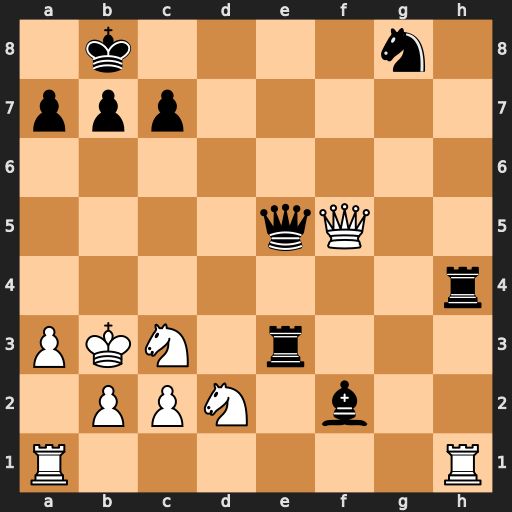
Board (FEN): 1k4n1/ppp5/8/4qQ2/7r/PKN1r3/1PPN1b2/R6R
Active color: w
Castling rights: -
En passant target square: -
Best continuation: Qxe5 Rxe5 Rxh4 Bxh4 Nf3